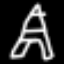
Label: The Eiffel Tower